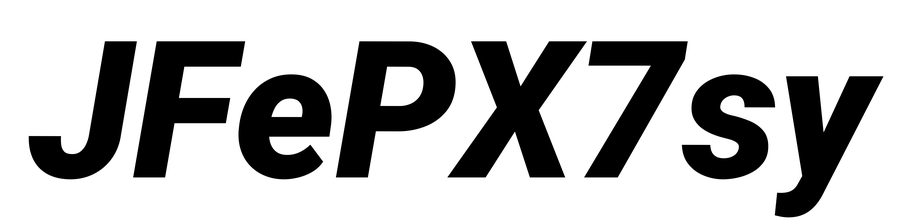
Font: Roboto-Italic_Black_Italic